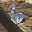
Label: 6